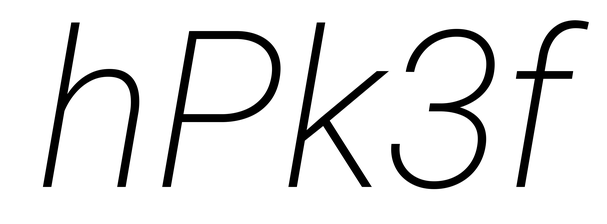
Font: Roboto-Italic_ExtraLight_Italic